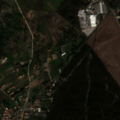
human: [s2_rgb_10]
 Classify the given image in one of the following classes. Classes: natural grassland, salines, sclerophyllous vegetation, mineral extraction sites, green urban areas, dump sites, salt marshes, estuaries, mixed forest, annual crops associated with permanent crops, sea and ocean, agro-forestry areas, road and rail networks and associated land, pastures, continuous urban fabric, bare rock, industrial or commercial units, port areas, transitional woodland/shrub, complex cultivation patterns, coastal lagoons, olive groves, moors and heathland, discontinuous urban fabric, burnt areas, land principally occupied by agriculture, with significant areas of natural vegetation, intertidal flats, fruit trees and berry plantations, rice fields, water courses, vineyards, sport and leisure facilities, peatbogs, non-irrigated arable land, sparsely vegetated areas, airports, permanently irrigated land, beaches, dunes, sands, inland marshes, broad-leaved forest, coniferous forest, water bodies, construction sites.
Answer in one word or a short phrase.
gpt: continuous urban fabric, permanently irrigated land, complex cultivation patterns, agro-forestry areas, broad-leaved forest